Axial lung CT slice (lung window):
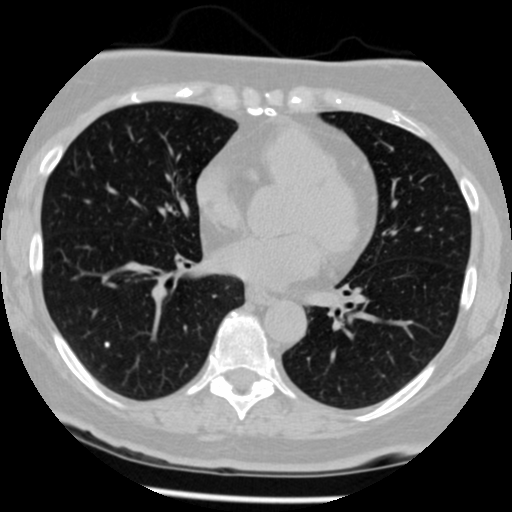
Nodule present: yes
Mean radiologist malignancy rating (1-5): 1